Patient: sex M, age 57
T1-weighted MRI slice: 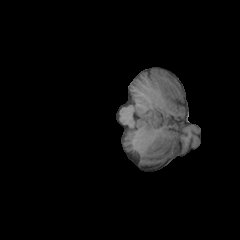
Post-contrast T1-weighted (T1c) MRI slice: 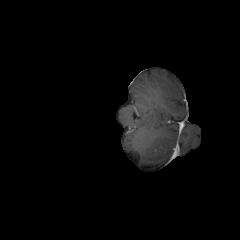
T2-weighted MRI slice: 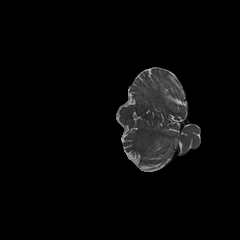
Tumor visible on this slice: no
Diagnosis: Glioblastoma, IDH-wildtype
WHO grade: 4